Field crop: tomato
Growth stage: 1
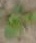
Species: solanum